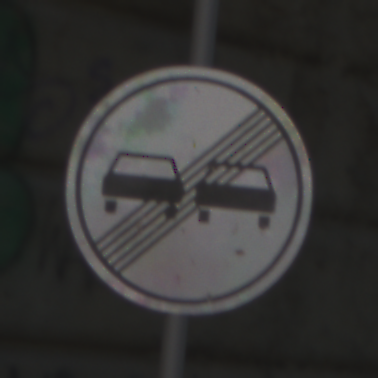
Verkehrszeichen: EndeUeberholverbot
Umgebung: Outdoor, Urban
Tageszeit: Midday
Wetter: Clear
Licht: Natural
Jahreszeit: NotSpecified
Kontrast: LowContrast